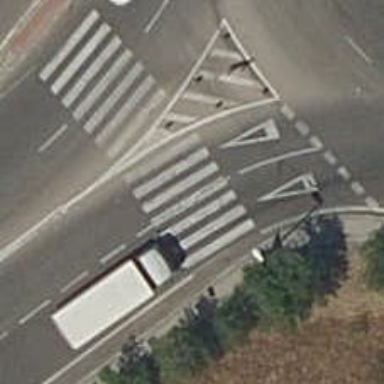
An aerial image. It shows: Marked crossing on the road.